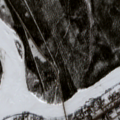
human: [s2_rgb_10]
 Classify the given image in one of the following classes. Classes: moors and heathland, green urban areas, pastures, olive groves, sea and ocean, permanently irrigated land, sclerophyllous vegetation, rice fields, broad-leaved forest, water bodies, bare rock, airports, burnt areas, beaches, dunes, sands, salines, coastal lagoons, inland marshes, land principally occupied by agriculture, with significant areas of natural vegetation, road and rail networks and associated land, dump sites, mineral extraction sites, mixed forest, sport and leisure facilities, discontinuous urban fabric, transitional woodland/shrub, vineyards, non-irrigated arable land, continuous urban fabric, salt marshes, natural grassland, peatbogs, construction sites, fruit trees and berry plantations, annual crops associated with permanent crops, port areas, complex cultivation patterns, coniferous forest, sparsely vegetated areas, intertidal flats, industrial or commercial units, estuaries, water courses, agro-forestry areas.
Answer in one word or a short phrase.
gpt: discontinuous urban fabric, coniferous forest, mixed forest, water courses